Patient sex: M
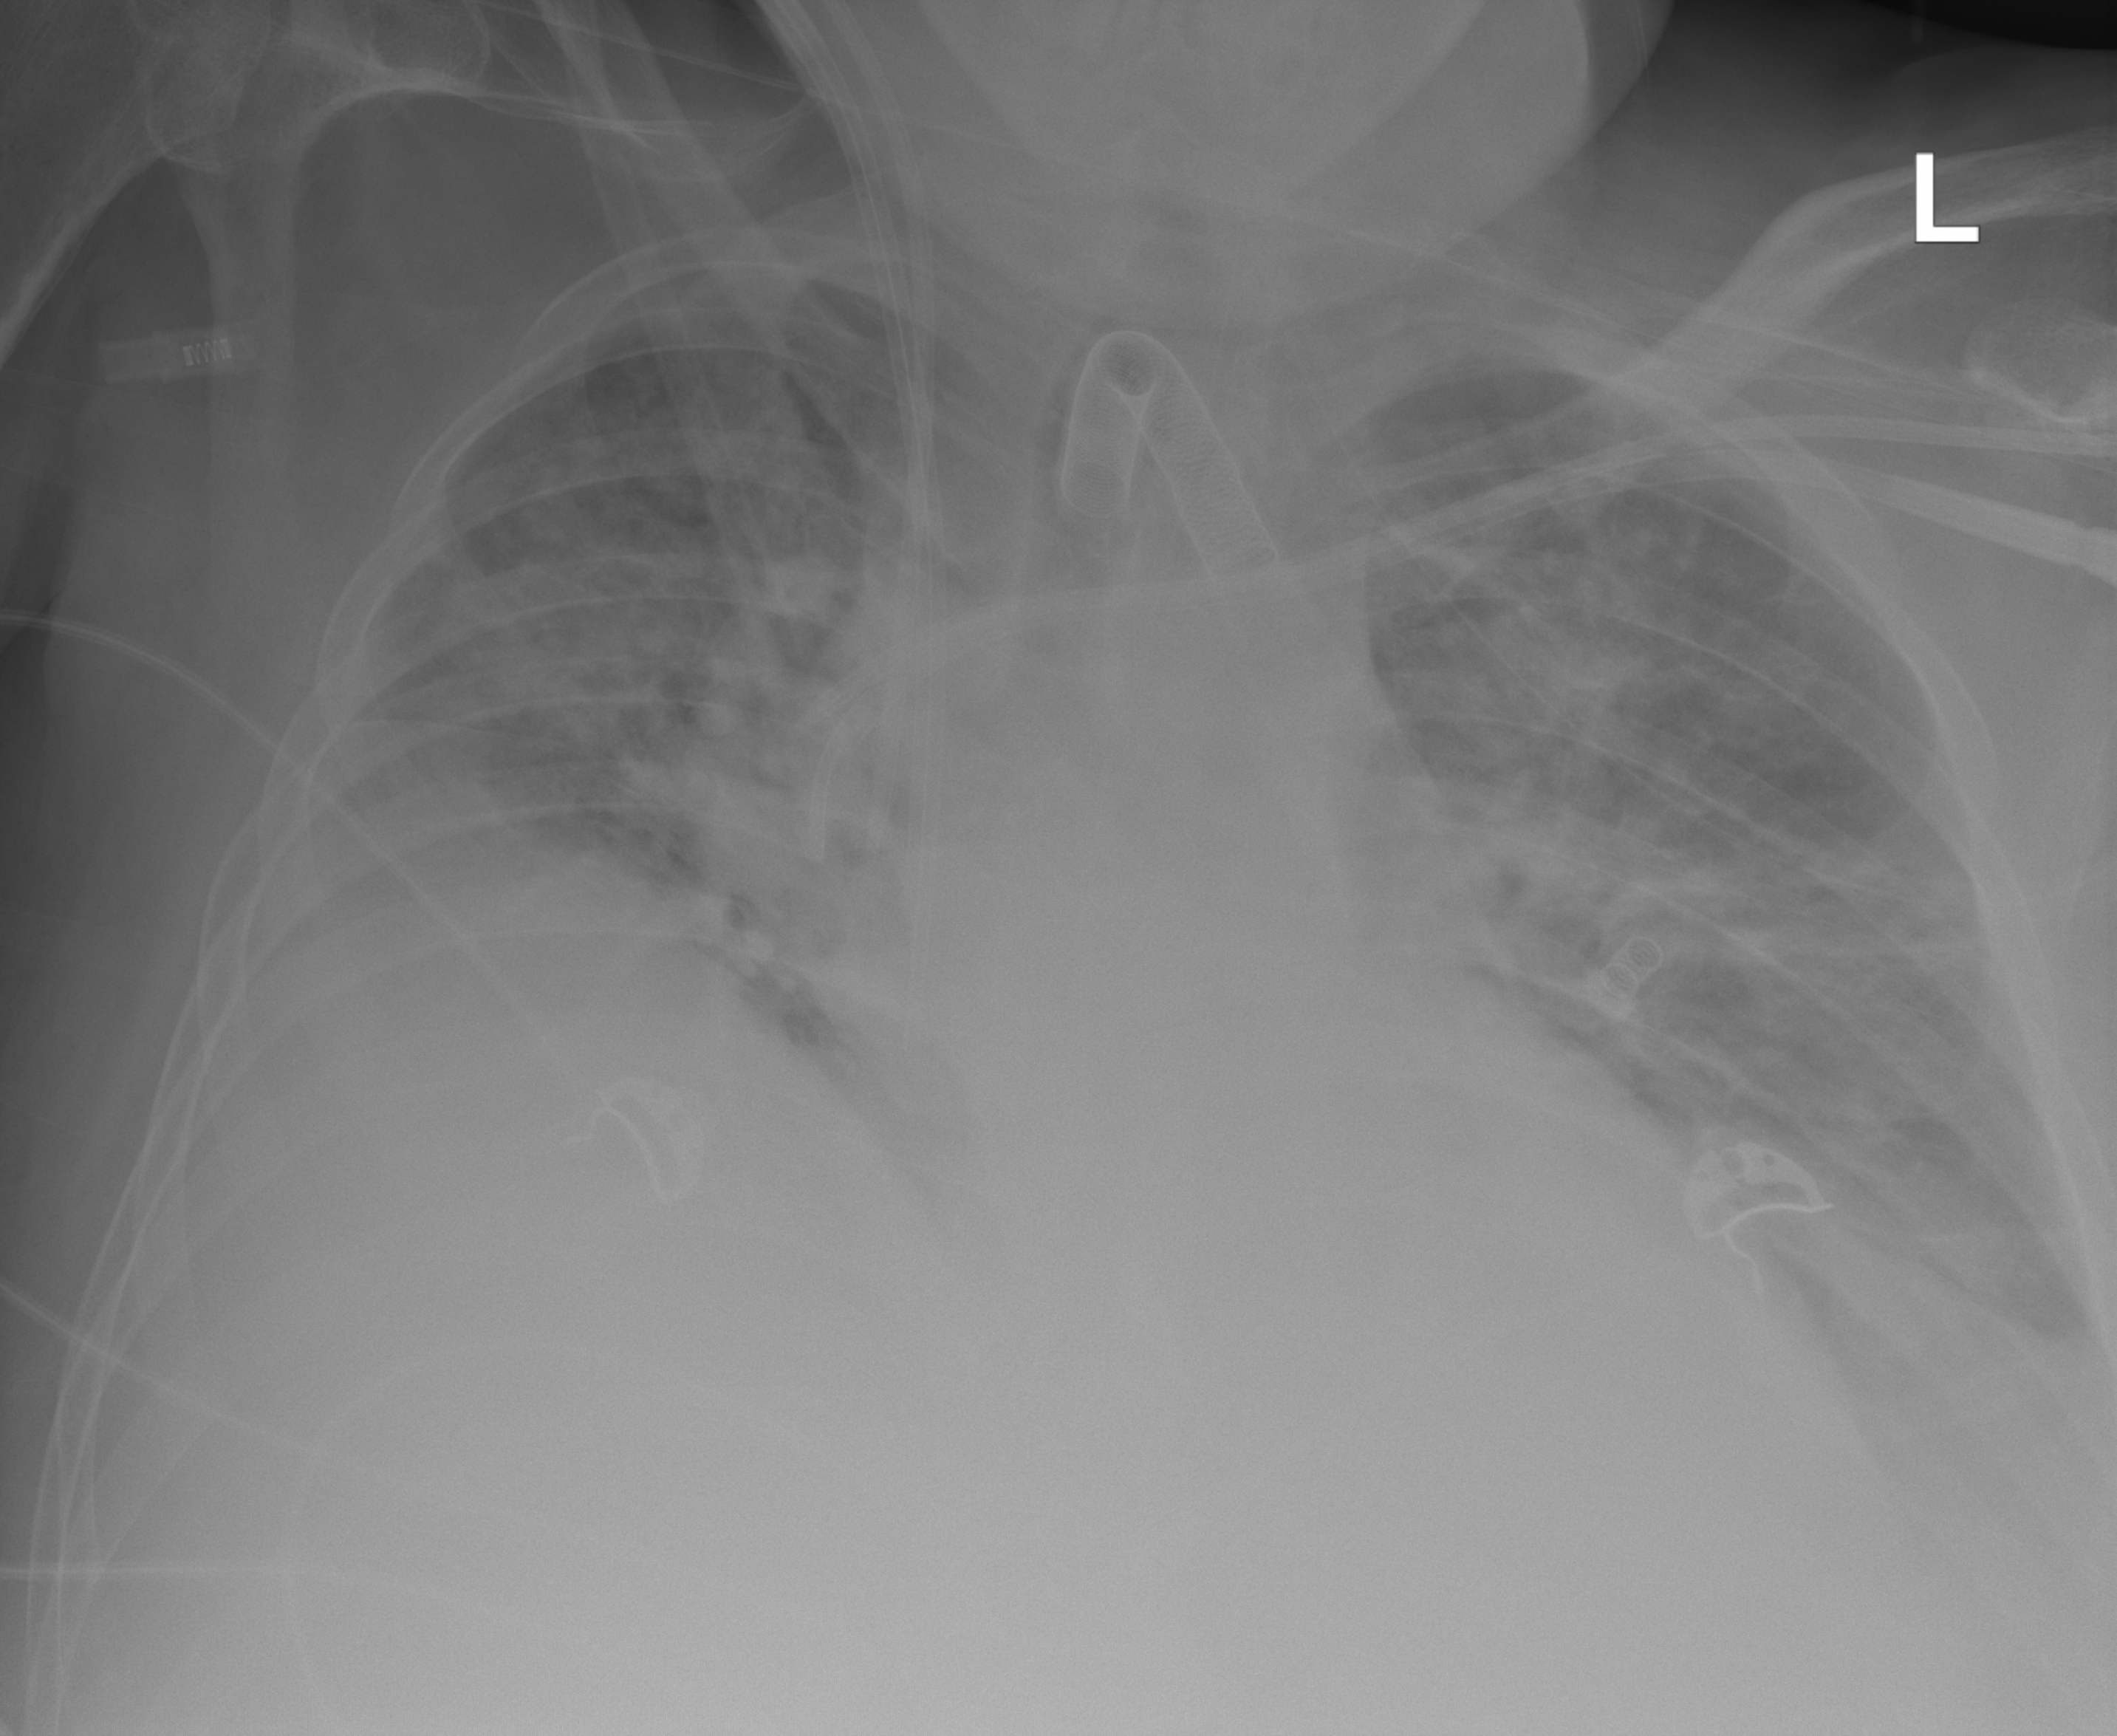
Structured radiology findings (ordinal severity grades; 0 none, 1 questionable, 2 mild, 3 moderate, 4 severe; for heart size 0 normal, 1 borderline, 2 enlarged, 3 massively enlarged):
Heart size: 2
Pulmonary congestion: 2
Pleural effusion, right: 3
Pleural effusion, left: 2
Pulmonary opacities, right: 3
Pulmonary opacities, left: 3
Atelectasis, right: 3
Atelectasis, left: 2